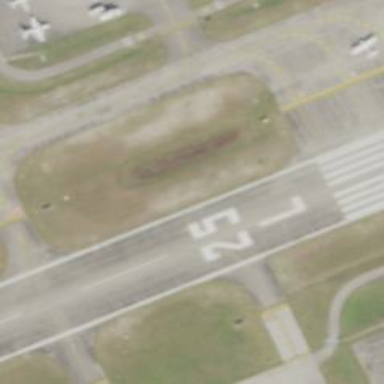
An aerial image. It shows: Asphalt runway at the airport.